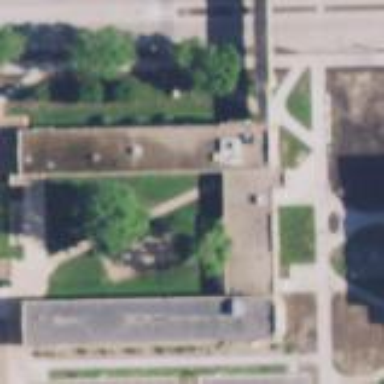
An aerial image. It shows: Dormitory building.